Question: I have a problem which I have no clue how to solve. I have a joomla site which looks like working perfect (<URL>. There is only one page which fails - my add new article page.
Here is a link to my problem: <URL>
You might need to login first with these credentials: Username: StackOverflow password: StackOverflow
you can log in on the mainpage at the top: <URL>
Just very short: The problem is that the page comes out with no style:

Does anyone have an idea of where I can start with this - or maybe a solution?
Here comes some faqs about my joomla site:
- -
I hope you can help me.
BR
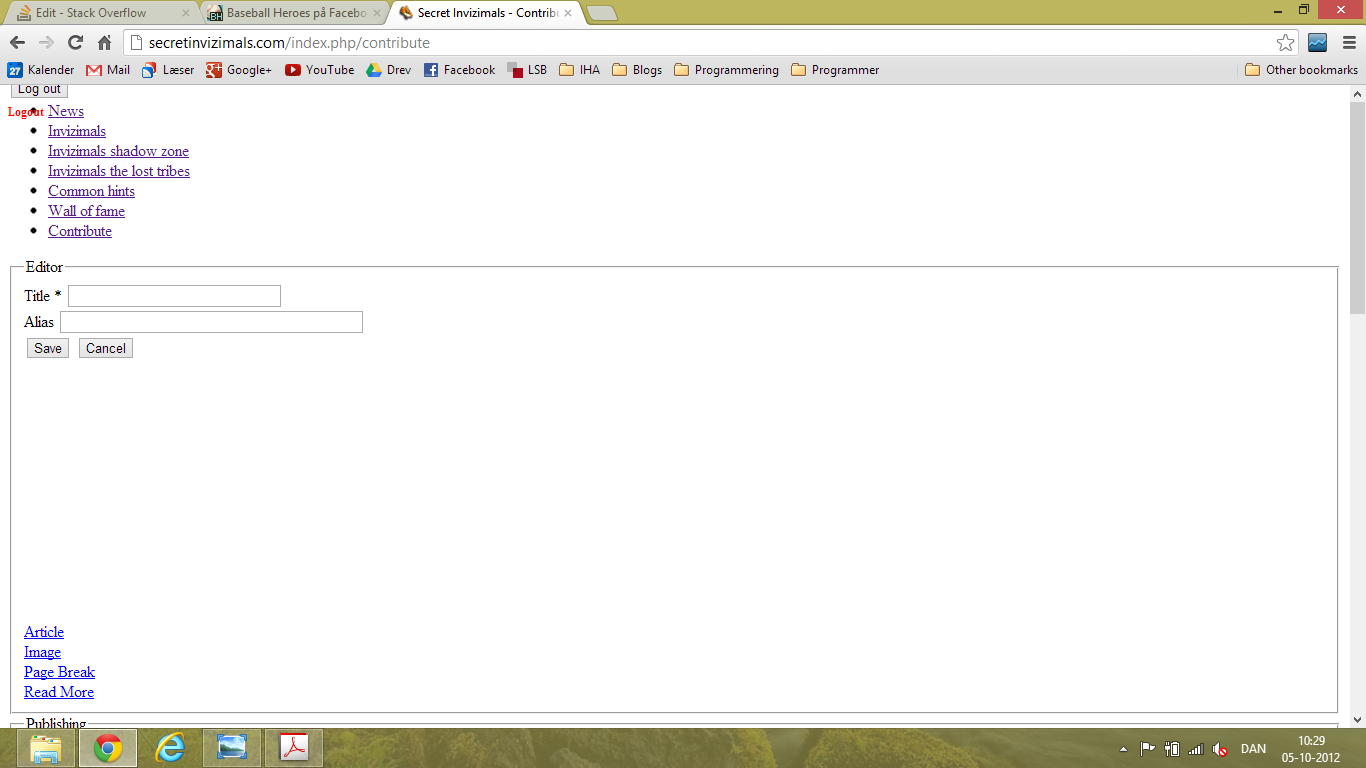
Answer: Firebug/Chrome Developer Tools state that your missing the editor.css file. Which is the style sheet for editing stuff. The link its looking for it is here:
<URL>
Although there is no file there - judging by the other links I'm guessing this was an old template or something?? You either need to change the file location if it does exist in another location or you need to create a file for it and put in the standard stuff.
Chrome developer tools is also finding half a dozen errors
'''
<error> index.php:1
Failed to load resource: the server responded with a status of 404 (Not Found) http://secretinvizimals.com/config.js?t=C3HA5RM
Failed to load resource: the server responded with a status of 404 (Not Found) http://secretinvizimals.com/index.php/skins/kama/editor.css?t=C3HA5RM
Failed to load resource: the server responded with a status of 404 (Not Found) http://secretinvizimals.com/index.php/lang/en-gb.js?t=C3HA5RM
Failed to load resource: the server responded with a status of 404 (Not Found) http://secretinvizimals.com/plugins/linkBrowser/plugin.js?t=C3HA5RM
Failed to load resource: the server responded with a status of 404 (Not Found) http://secretinvizimals.com/plugins/mediaembed/plugin.js?t=C3HA5RM
Failed to load resource: the server responded with a status of 404 (Not Found) http://secretinvizimals.com/plugins/readmore/plugin.js?t=C3HA5RM
Failed to load resource: the server responded with a status of 404 (Not Found) http://secretinvizimals.com/index.php/plugins/tableresize/plugin.js?t=C3HA5RM
Failed to load resource: the server responded with a status of 404 (Not Found) http://secretinvizimals.com/index.php/plugins/autogrow/plugin.js?t=C3HA5RM
Uncaught [CKEDITOR.resourceManager.load] Resource name "linkBrowser" was not found at "http://secretinvizimals.com/index.php/../plugins/linkBrowser/plugin.js?t=C3HA5RM". index.php:1519
Uncaught RangeError: Maximum call stack size exceeded (x10)
Uncaught RangeError: Maximum call stack size exceeded index.php:1654 (x2)
Uncaught RangeError: Maximum call stack size exceeded (x6)
Uncaught RangeError: Maximum call stack size exceeded index.php:1654 (x2)
Uncaught RangeError: Maximum call stack size exceeded (x6)
'''
The initial one being to do with the fact there is no doctype, html declaration or anything at the top of your page. Which is a bit more confusing. I'd have to assume that this was some kind of template issue. But obviously its a lot harder to test something like that from the outside access. Have you tried turning on the Joomla debug feature to see whats going on?